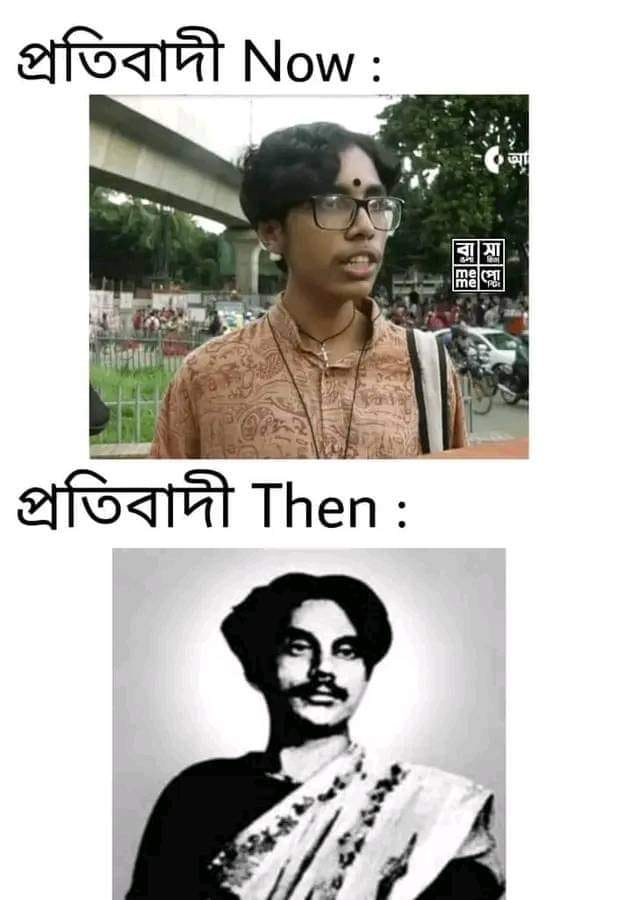
Caption: প্রতিবাদী Now :     প্রতিবাদী Then :
Label: non-hate